Field crop: maize
Growth stage: 1
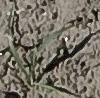
Species: sorghum